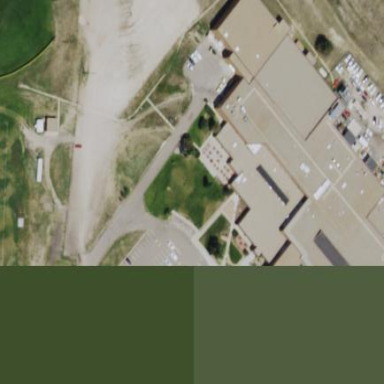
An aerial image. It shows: School building.